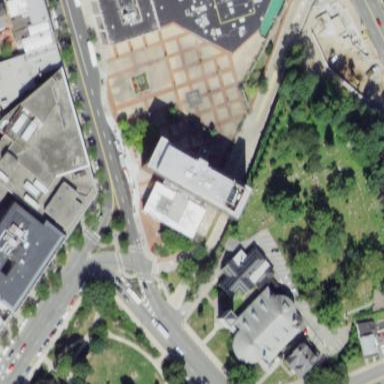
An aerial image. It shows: Building.